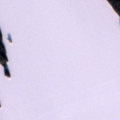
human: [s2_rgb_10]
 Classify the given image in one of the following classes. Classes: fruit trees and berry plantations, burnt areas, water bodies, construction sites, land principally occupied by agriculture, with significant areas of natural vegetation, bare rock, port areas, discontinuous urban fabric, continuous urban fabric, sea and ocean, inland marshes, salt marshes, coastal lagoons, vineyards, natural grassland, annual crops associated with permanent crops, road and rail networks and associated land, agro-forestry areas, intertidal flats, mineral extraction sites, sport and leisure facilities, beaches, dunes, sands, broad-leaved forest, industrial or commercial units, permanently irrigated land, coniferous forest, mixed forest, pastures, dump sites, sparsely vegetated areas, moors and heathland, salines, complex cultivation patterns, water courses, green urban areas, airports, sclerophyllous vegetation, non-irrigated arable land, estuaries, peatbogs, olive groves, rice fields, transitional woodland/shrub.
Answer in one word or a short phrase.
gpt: mixed forest, water bodies